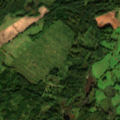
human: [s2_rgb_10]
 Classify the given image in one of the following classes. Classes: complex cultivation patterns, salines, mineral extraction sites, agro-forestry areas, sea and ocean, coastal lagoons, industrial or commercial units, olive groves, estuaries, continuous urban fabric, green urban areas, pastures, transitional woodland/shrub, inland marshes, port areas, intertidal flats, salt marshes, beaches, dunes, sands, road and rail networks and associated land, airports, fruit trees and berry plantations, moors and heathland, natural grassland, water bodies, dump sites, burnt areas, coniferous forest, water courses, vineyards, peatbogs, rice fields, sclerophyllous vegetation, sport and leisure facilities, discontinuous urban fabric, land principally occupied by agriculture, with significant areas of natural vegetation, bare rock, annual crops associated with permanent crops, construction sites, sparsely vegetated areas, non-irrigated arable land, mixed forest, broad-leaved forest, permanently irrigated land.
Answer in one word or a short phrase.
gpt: pastures, broad-leaved forest, mixed forest, transitional woodland/shrub